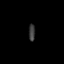
Tissue: lung
Cell type: Myeloid cells
Senescence score: 0.2062
Nuclear area (px): 102
Mean DAPI intensity: 60.01